Question: I am comparing different clustering methods and I would like to see if two different methods (or sets of parameters) are defining similar clusters or not. My clusters are defined as categorical factors (categorical variables) in a data frame.
If I use 'plot()' with being a categorical variable and being a continuous variable I get a . If I do the same but being another categorical variable I get some weird (figure below). How do you interpret this king of plot?

In this plot, (df$category1) has 13 levels:
'[1] "A" "B" "C" "D" "cluster1" "cluster5" [7] "cluster2" "cluster8" "cluster0" "cluster6" "cluster4" "cluster3" [13] "cluster7"'
and (df$category2) has only 12 levels :
'[1] "A" "B" "C" "D" "cluster5" "cluster0" [7] "cluster4" "cluster2" "cluster3" "cluster6" "cluster1" "cluster7"'
A, B, C, and D are the same between the two columns, the rest if clusters are not necessarily the same as are the result of different clustering runs.
: the code used was 'plot(df$category1, df$category2)'
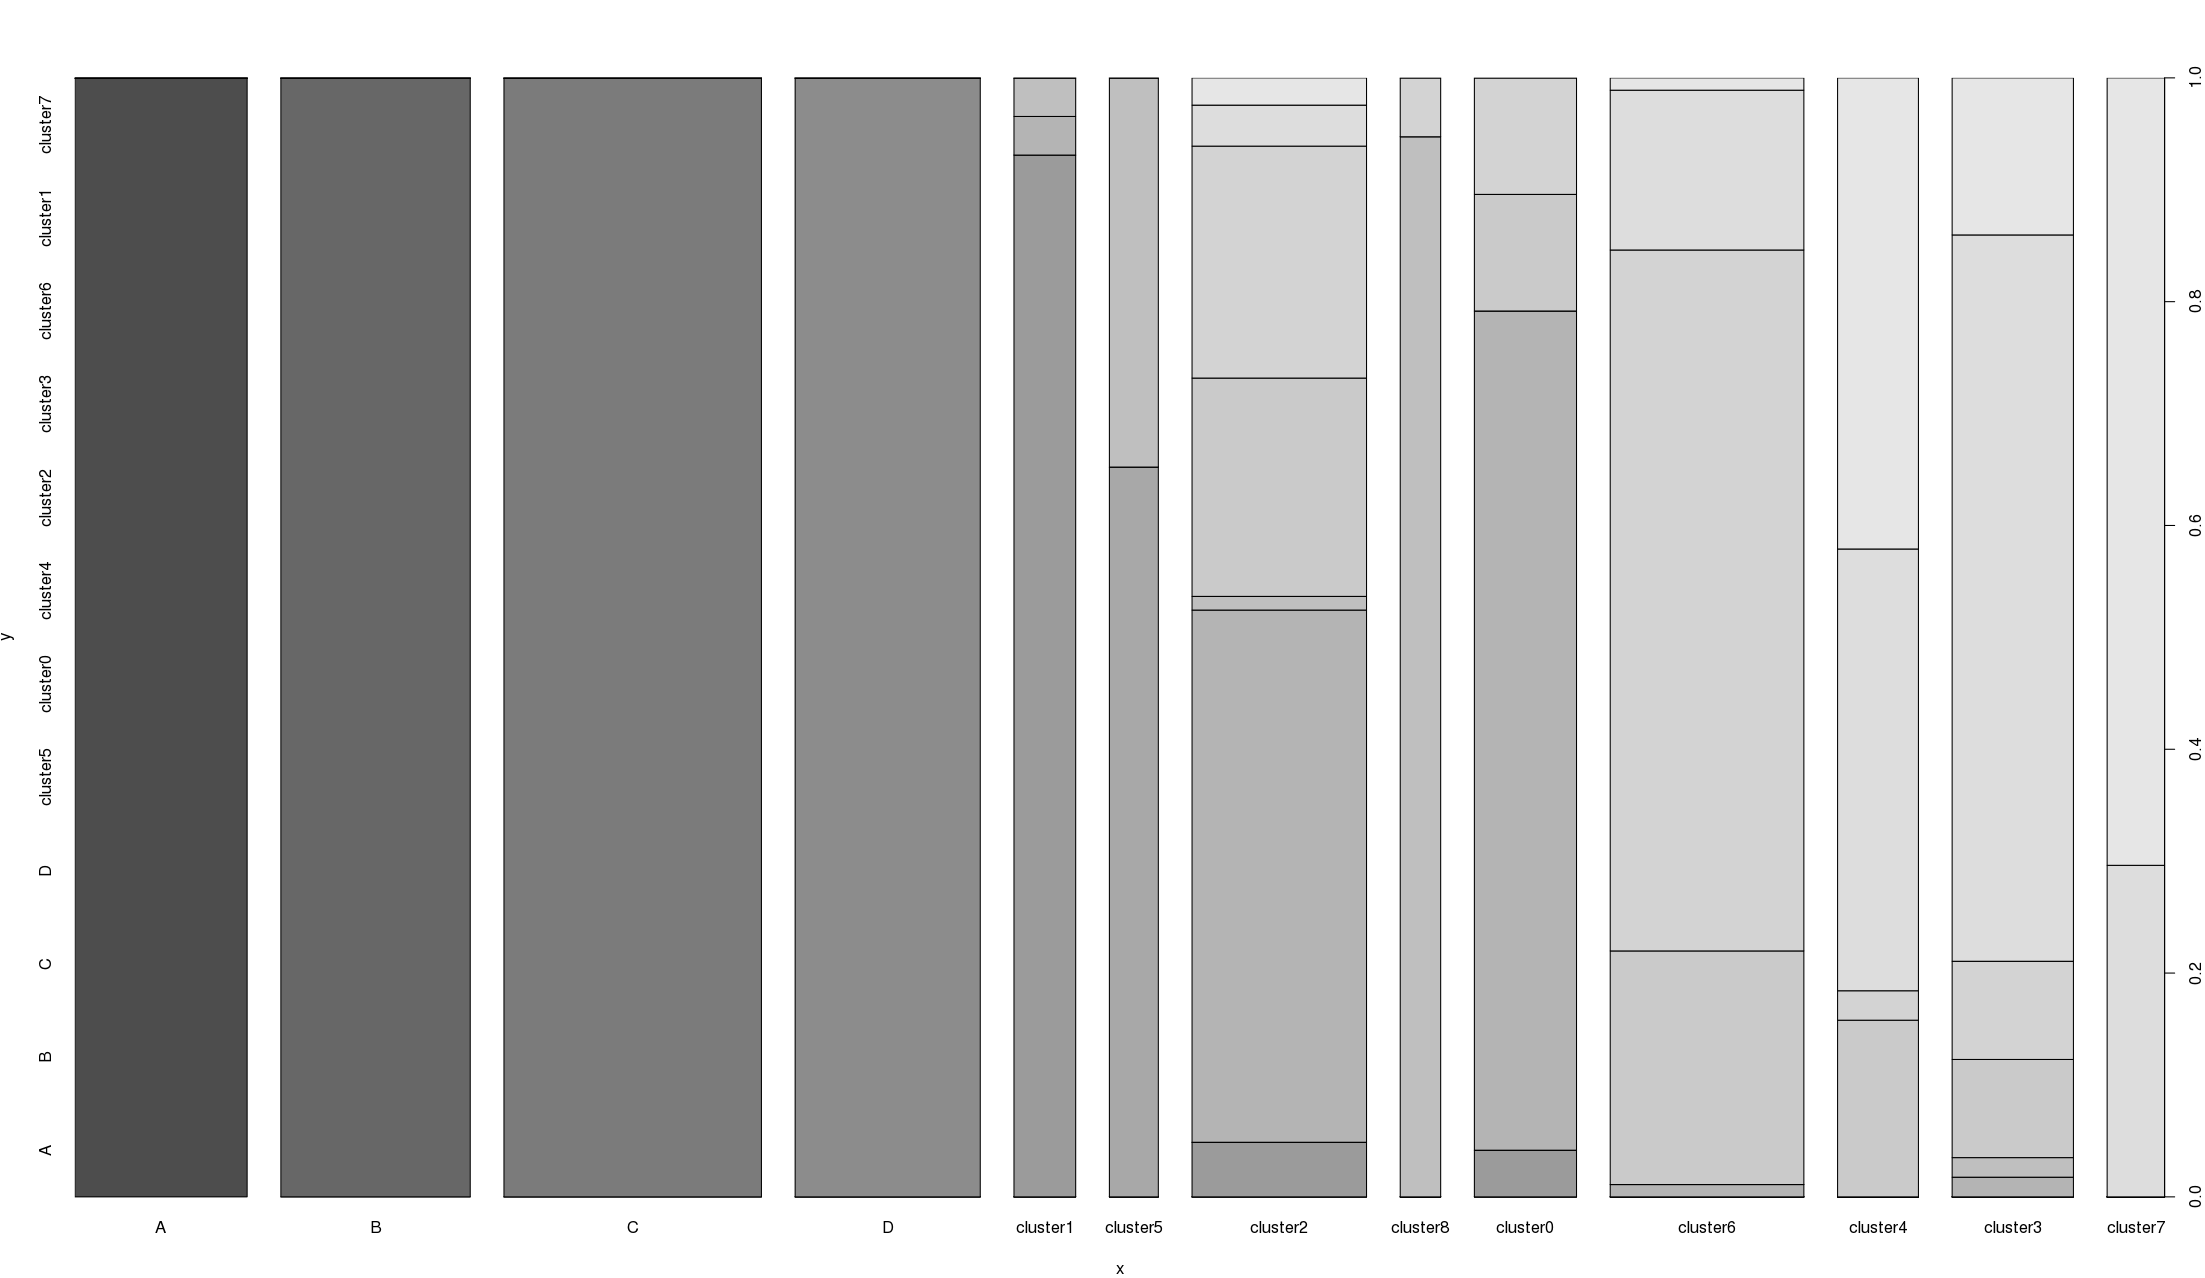
Answer: When 'x' and 'y' are both factors, 'plot' calls 'spineplot'. Example from that function's help page:
'''
treatment <- factor(rep(c(1, 2), c(43, 41)), levels = c(1, 2),
labels = c("placebo", "treated"))
improved <- factor(rep(c(1, 2, 3, 1, 2, 3), c(29, 7, 7, 13, 7, 21)),
levels = c(1, 2, 3),
labels = c("none", "some", "marked"))
spineplot(improved, treatment)
'''
Though this looks a little different to the plot you have.